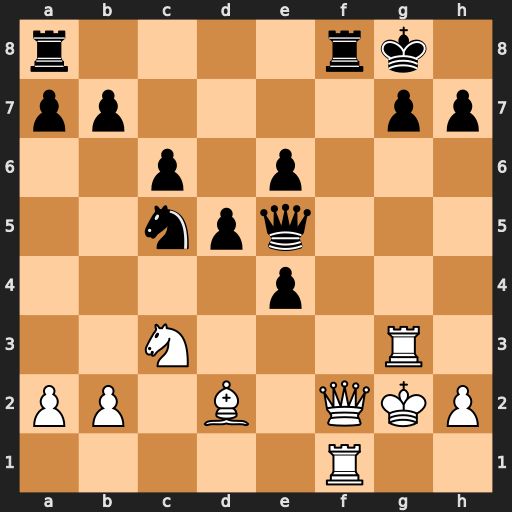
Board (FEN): r4rk1/pp4pp/2p1p3/2npq3/4p3/2N3R1/PP1B1QKP/5R2
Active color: w
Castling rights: -
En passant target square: -
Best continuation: Qxc5 Rxf1 Kxf1